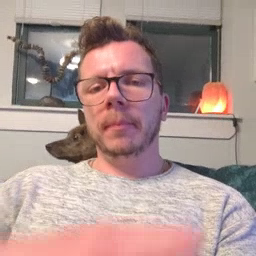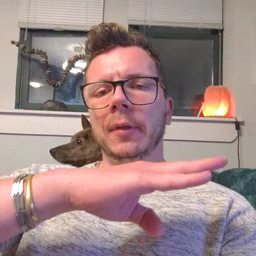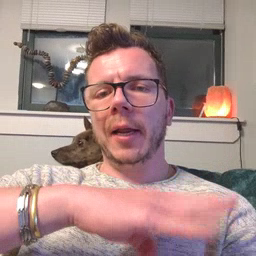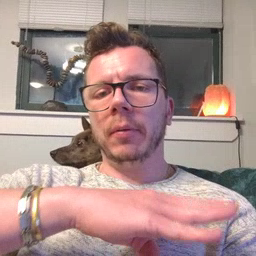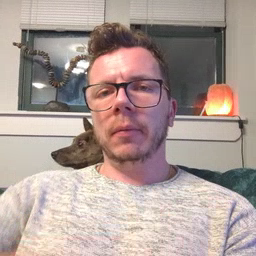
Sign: table